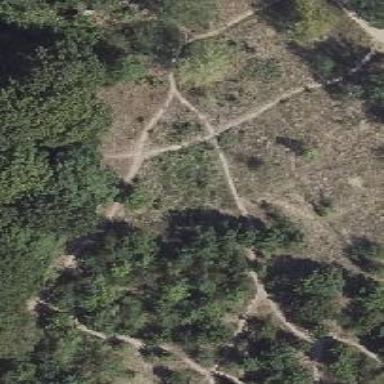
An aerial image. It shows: Dirt path.